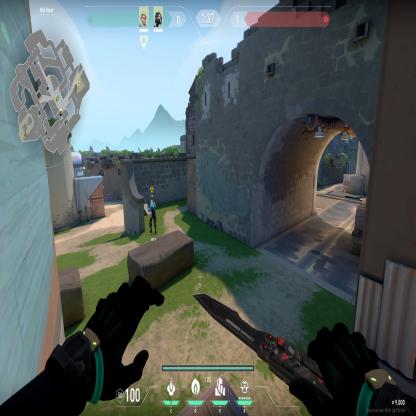
Label: teammate